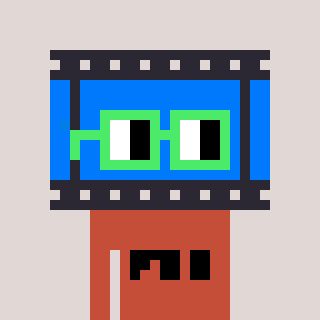
a pixel art character with square light green glasses, a film strip-shaped head and a rust-colored body on a warm background